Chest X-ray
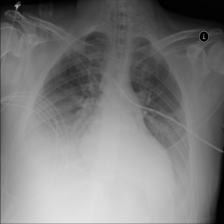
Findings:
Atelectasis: negative
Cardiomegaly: negative
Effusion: positive
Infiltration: negative
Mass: negative
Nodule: positive
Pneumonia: negative
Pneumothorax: negative
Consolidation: positive
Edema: negative
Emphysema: negative
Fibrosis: negative
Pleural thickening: negative
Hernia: negative